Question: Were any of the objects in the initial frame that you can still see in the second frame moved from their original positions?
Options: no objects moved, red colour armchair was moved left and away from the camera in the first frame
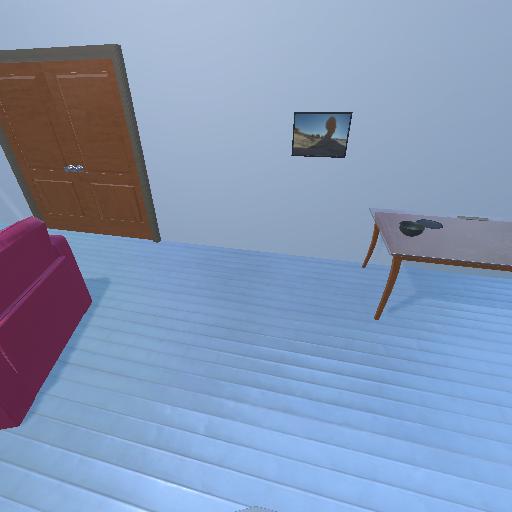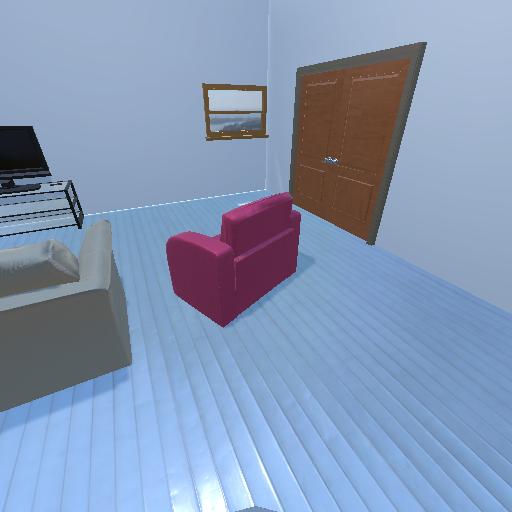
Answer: no objects moved